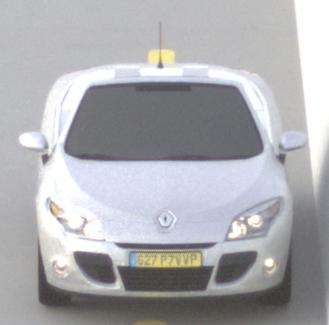
Make: Renault
Model: Mégane Coupé-Cabriolet 1.6 16V 110
Detailed model: Mégane (III) Coupé-Cabriolet
Model produced from: 2010/06
Model produced until: 2013/03
Doors: 2
Color: white
Road condition: dry road
Daytime: sunrise or sunset
Contrast: low contrast